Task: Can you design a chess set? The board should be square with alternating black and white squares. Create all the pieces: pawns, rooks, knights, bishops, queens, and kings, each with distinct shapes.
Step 152:
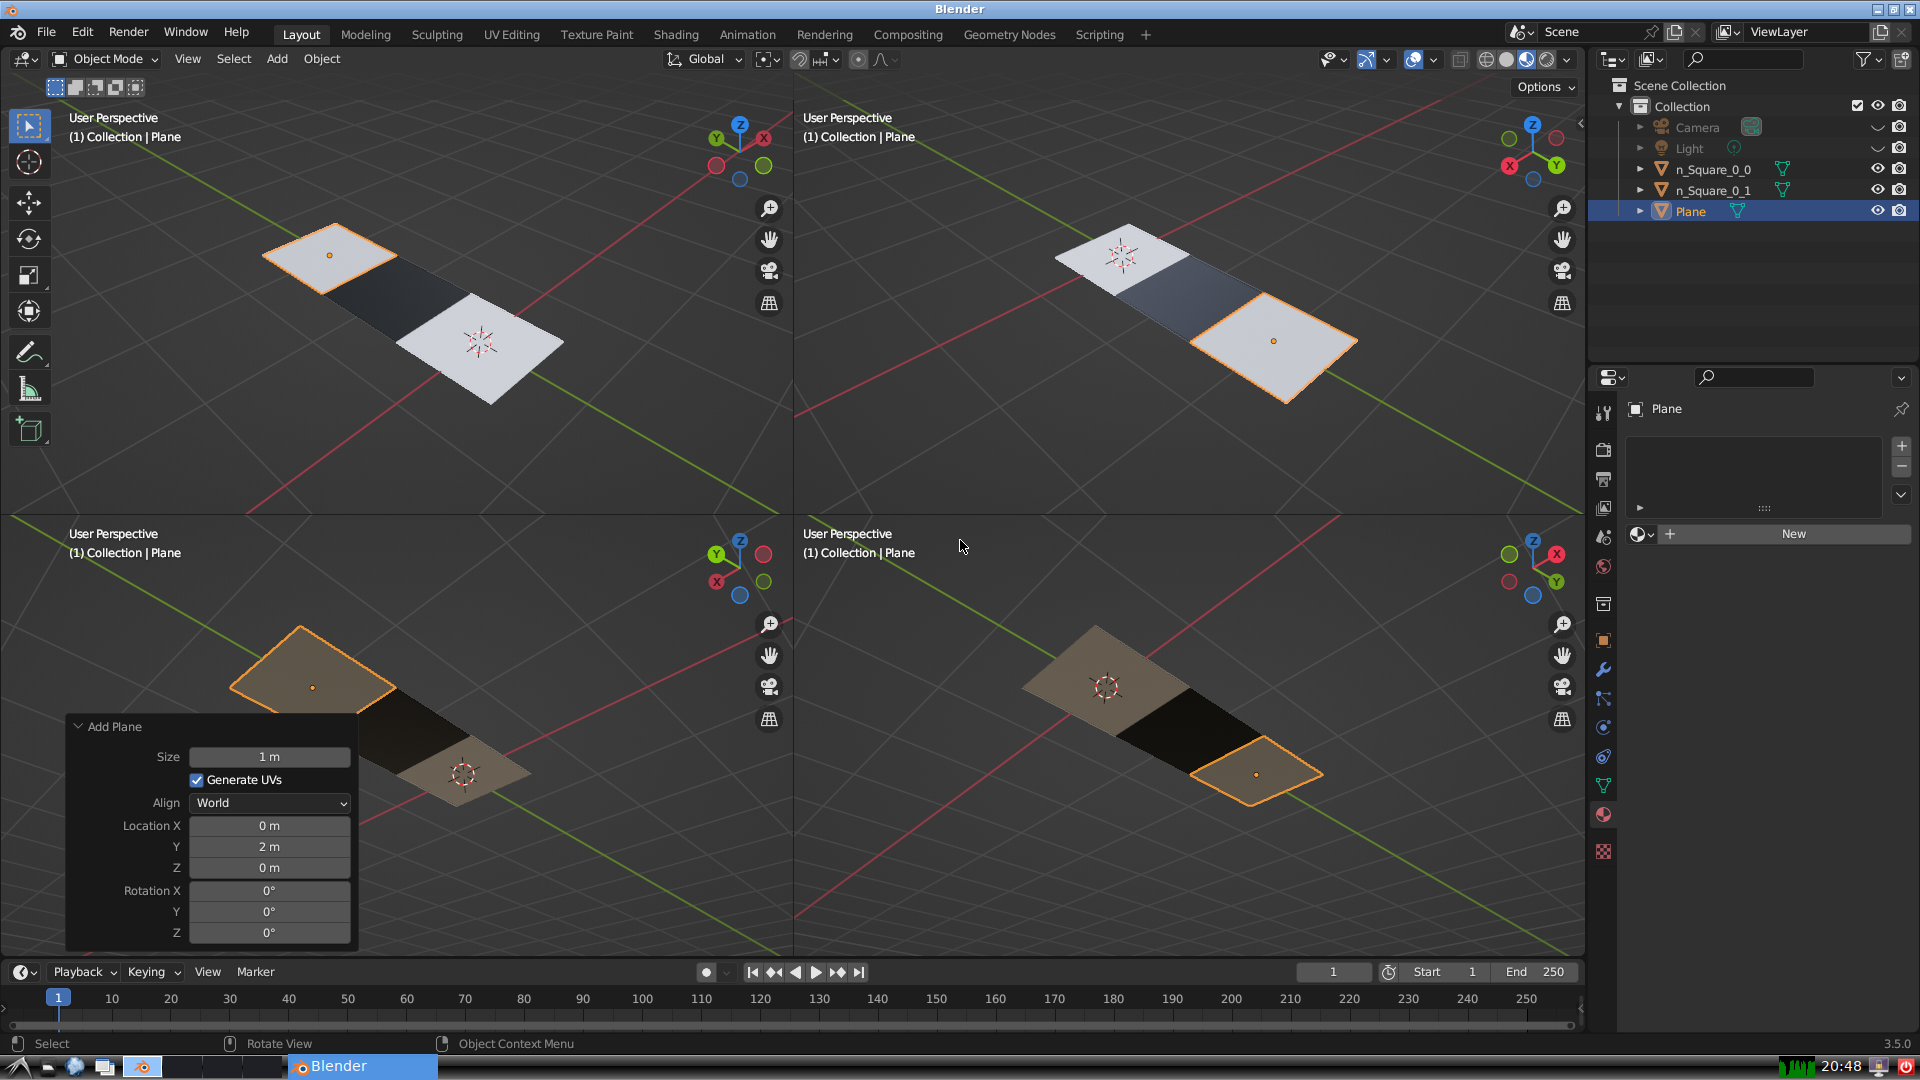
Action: {"mouse_move": [1608, 631]}